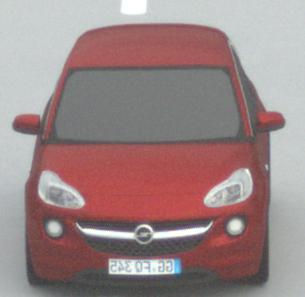
Make: Opel
Model: ADAM 1.2
Detailed model: ADAM
Model produced from: 2013/01
Model produced until: 2014/11
Doors: 3
Color: red
Road condition: dry road
Daytime: midday
Contrast: low contrast